Question: With VS 2003 we were used to desing the web forms quite similarly to win forms: the Textboxes, Labes, Buttons etc. were positioned with absolute coordinates (inline css) in divs with ms_positioning="GridLayout".
With VS 2010 this way of designing web forms seems to be gone (at least it can no more be used to get the design finished quickly) and the use of absolute coordinates and inline css is considered obsolete anyway.
I would like to get some hints how to design web forms like the one in sample screenshot the "correct" way.
I would like to preserve following important things:
- -
I am considering using html tables, but for example for the Address-Block on the sample screenshot I would have to have a table with 9 columns (one for every vertical boundary) and use lots of colspans - not neccessarily the fastest way of designing the forms considering future changes. And I heard in 1999 or so that the html tables were obsolete.
I read I should use divs and css for pretty much everything but I am unclear in how to create a web form like the one on the sample screenshot without providing absolute positions and sizes some way or other.
Any hints will be greatly appreciated.
Thanks in advance
Best Regards
Erich Horak

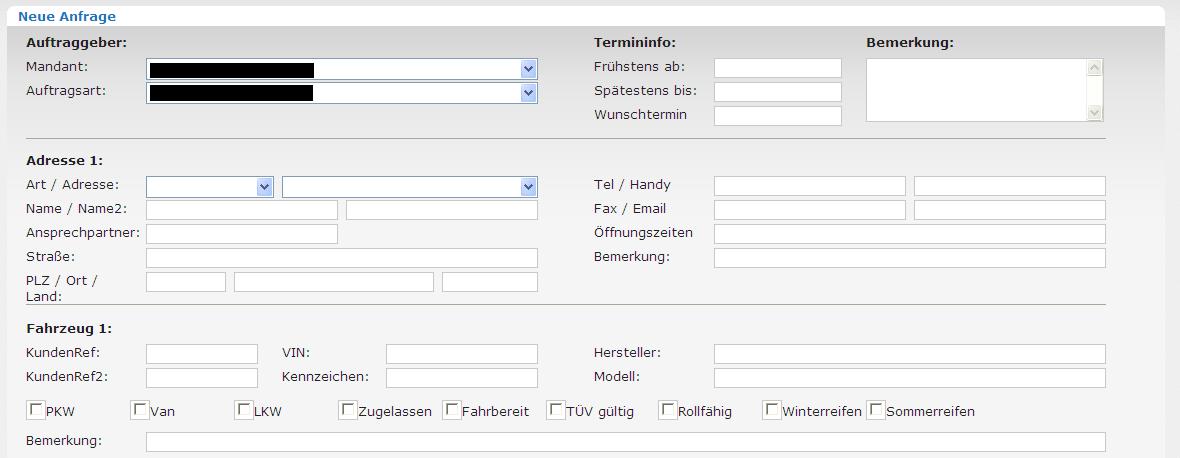
Answer: I would divide up your three main sections into divs, then tackle each section individually. My main tool when approaching this is the Web Dev Toolbar. I use it to view markup and CSS of any form I locate online that I like the look of:
<URL>
(CSS -> View CSS and CSS -> View Style Information (hover mouse) are helpful drop down options)
Forms are created with CSS mainly through the use of label and input classes:
<URL>
Your form looks difficult at first glance, but when you break it down it really isn't that hard to do. The link above has samples - simple like you mentioned - but simple or not, the CSS is the same.